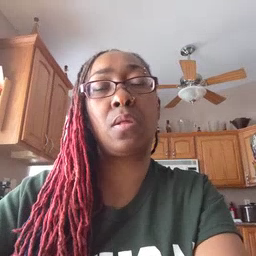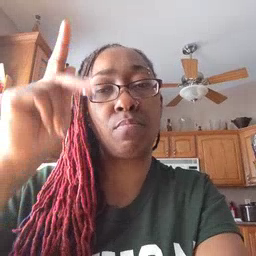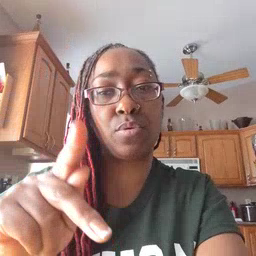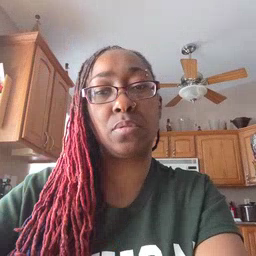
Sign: person